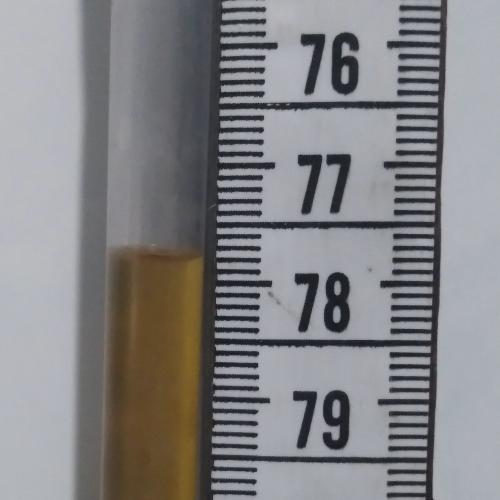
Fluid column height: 77.8 cm